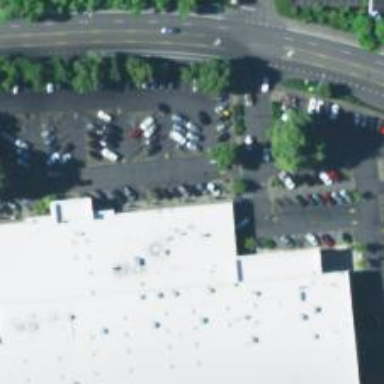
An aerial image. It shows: Parking space is available.